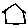
Label: house